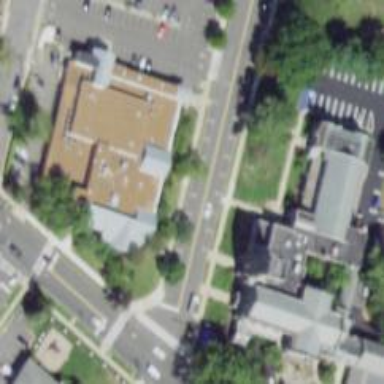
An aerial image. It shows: Building serving as place of worship.